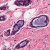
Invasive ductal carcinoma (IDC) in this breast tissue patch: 0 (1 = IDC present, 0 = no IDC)